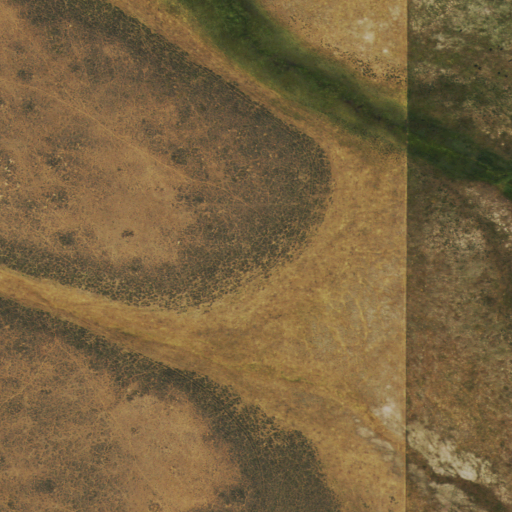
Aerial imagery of depression(s) in Colorado named Beaver Basin containing herbaceous wetlands and shrub